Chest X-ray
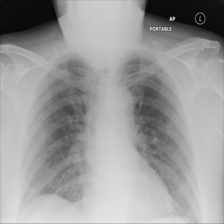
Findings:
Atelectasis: negative
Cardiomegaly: negative
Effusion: negative
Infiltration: negative
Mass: negative
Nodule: negative
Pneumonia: negative
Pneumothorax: negative
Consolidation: negative
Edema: negative
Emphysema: negative
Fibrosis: negative
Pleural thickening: negative
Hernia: negative